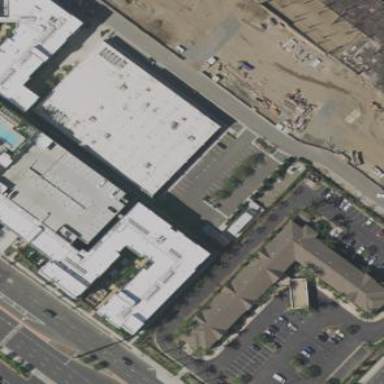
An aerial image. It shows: Commercial building.